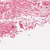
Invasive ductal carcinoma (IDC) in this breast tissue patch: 0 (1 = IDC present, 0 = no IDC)